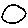
Label: circle